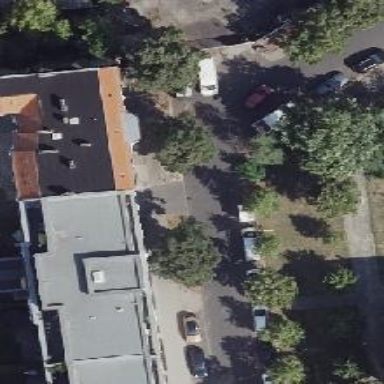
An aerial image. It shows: Residential road with asphalt surface. There is parking lane on the right side.